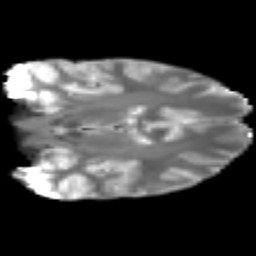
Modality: T2w
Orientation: coronal
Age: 24
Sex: male
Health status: healthy
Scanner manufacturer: philips
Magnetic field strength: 3 T
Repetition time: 10.623 s
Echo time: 0.07044 s